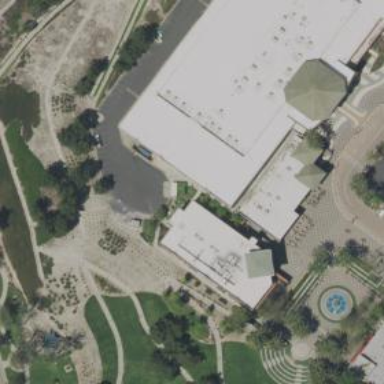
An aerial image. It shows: Fitness centre on leisure land.